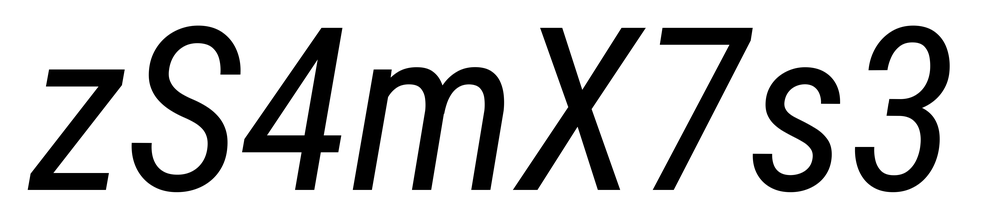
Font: Roboto-Italic_Condensed_Italic